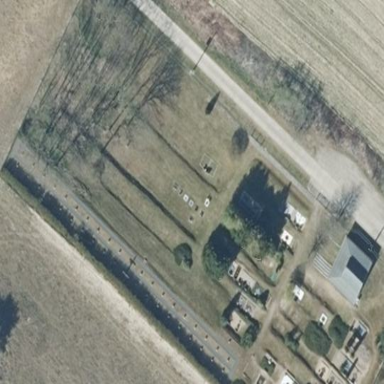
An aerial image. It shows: Cemetery.